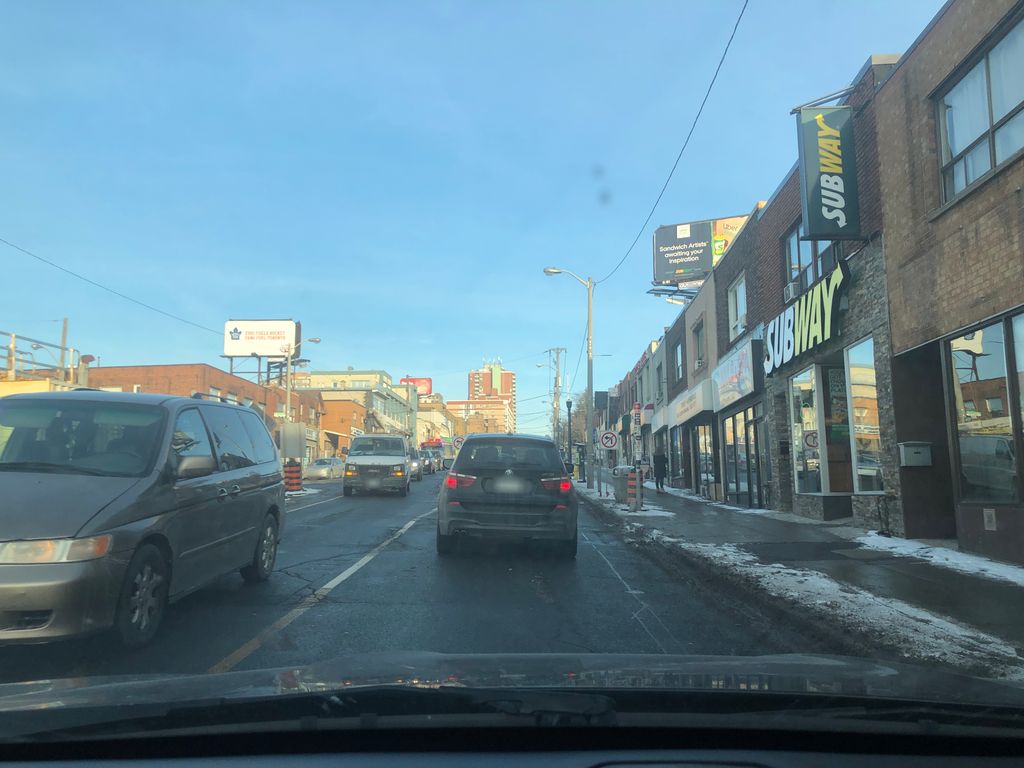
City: toronto